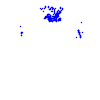
Particle: electron